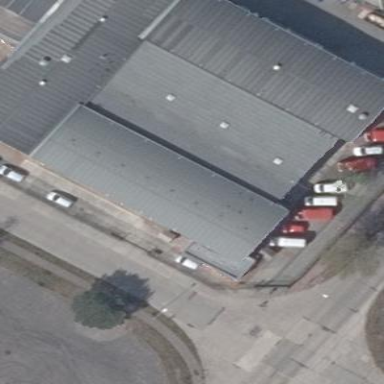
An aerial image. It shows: Industrial building.